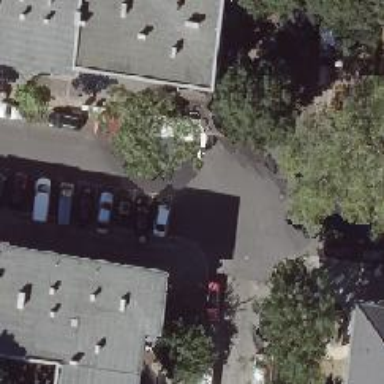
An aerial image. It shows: Residential road with asphalt surface and sidewalks on both sides. There are parallel parking lanes available on the left side of the road.